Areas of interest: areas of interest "Training Institution"
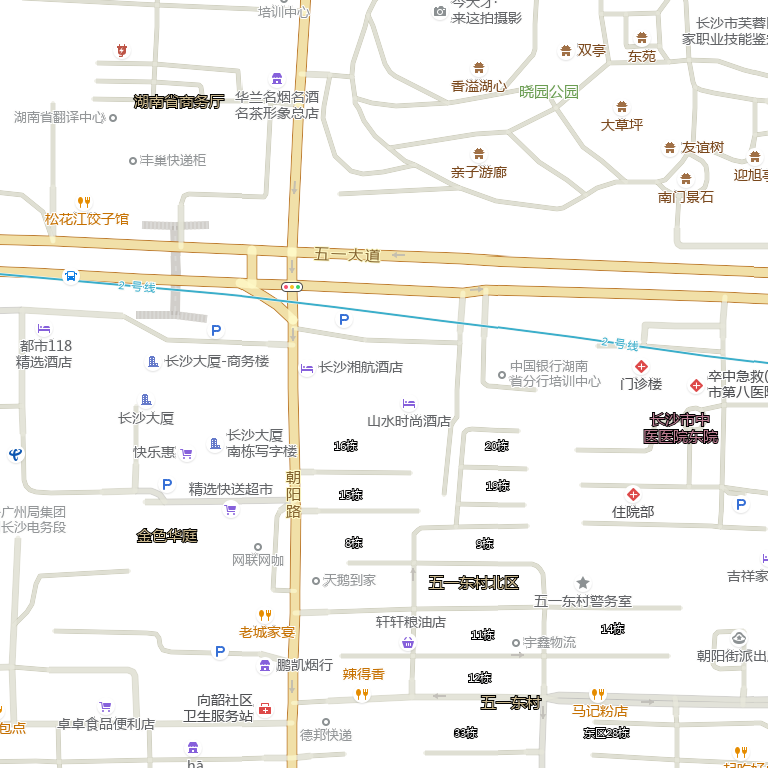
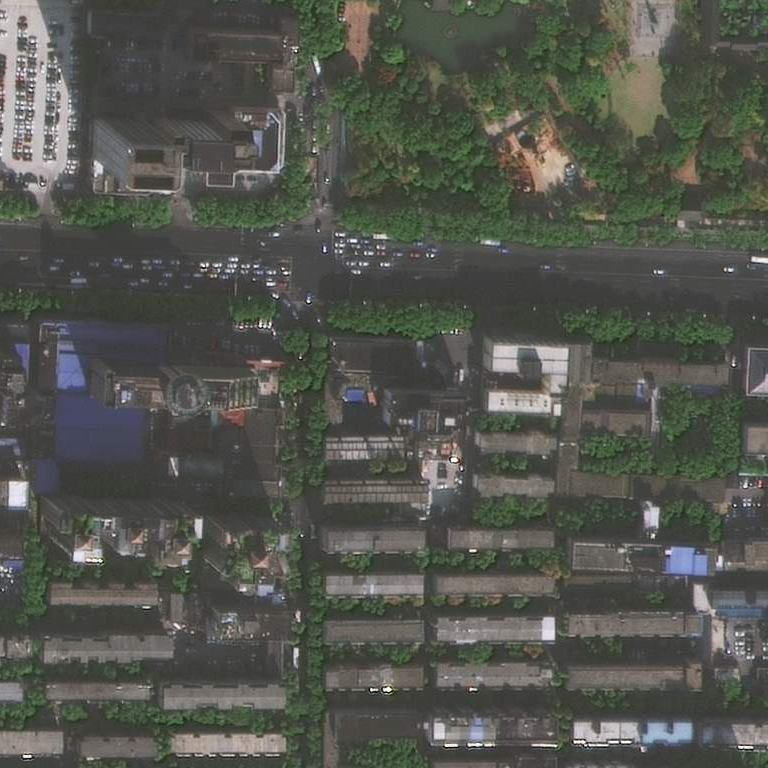